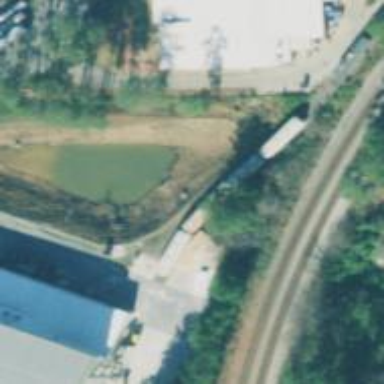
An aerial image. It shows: Rail spur service.